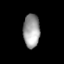
Tissue: lung
Cell type: Epithelial cells
Senescence score: 0.1979
Nuclear area (px): 545
Mean DAPI intensity: 156.884